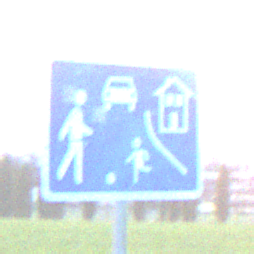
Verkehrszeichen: BeginnVerkehrsberuhigterBereich
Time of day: SunriseSunset
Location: Outdoor (Nature)
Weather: PartlyCloudy
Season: NotSpecified
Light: Natural